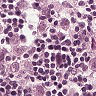
Metastatic tissue present: yes